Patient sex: F
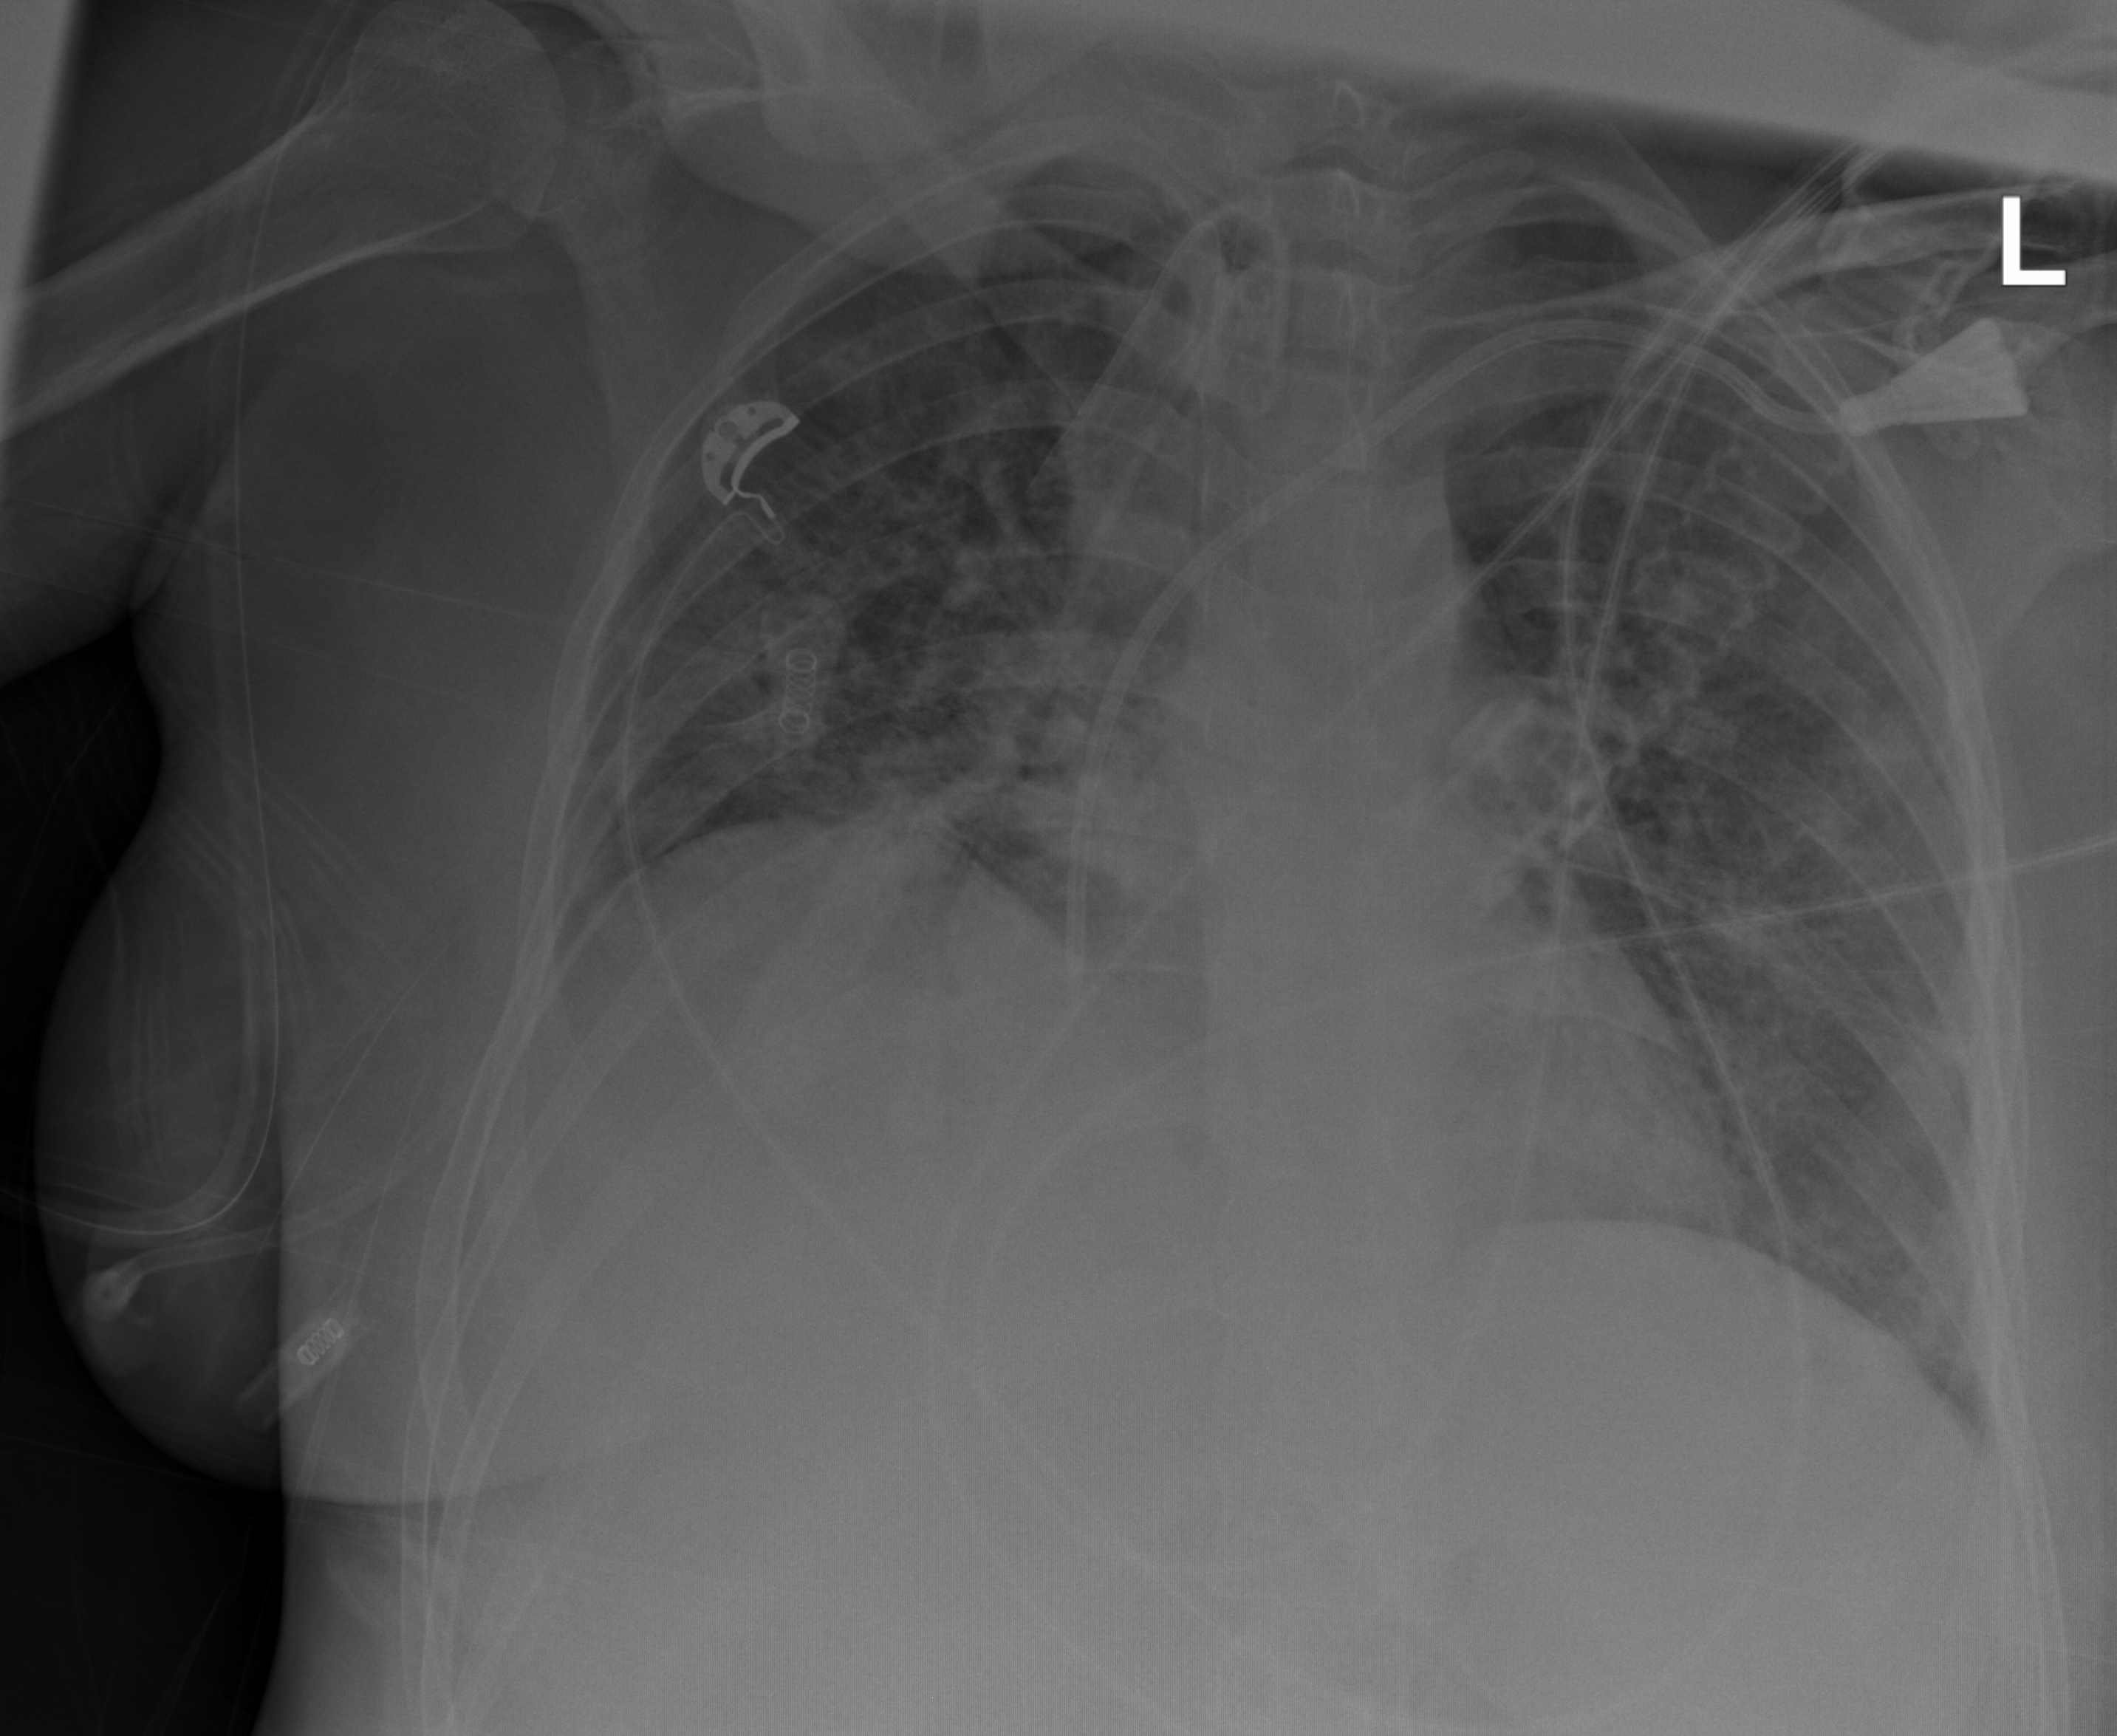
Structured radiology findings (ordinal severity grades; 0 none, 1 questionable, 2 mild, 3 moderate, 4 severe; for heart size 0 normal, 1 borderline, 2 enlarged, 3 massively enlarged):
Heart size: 0
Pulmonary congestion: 0
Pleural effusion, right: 0
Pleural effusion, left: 0
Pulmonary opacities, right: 2
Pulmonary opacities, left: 2
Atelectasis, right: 2
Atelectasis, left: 2